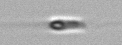
Label: flagellate_morphotype3